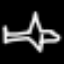
Label: airplane